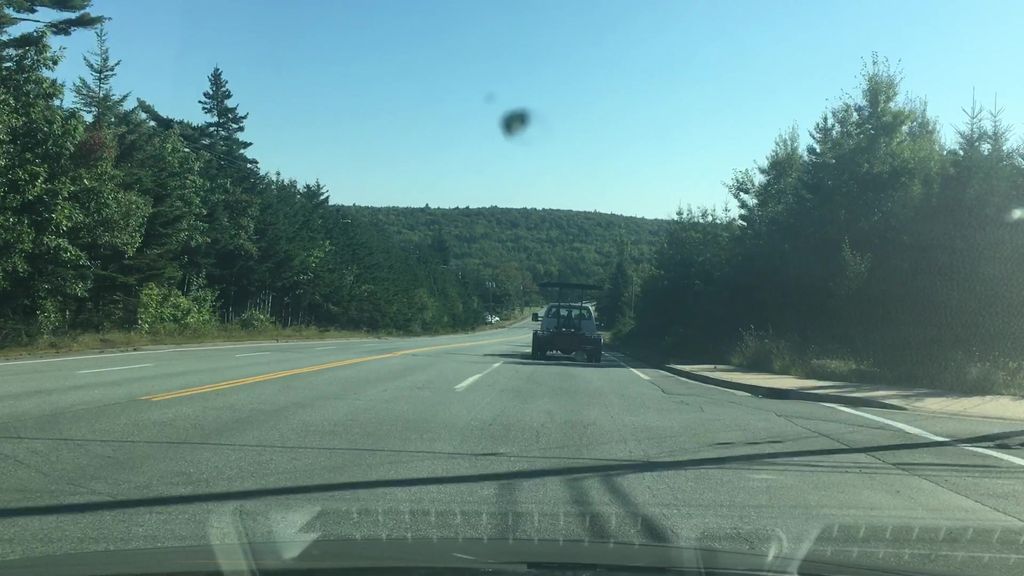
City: halifax